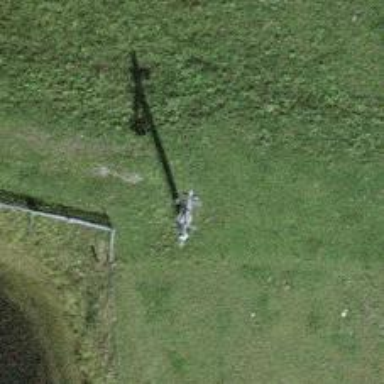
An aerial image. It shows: Pylon for aerialway.